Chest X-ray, PA view. Patient: 55 years old, sex M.
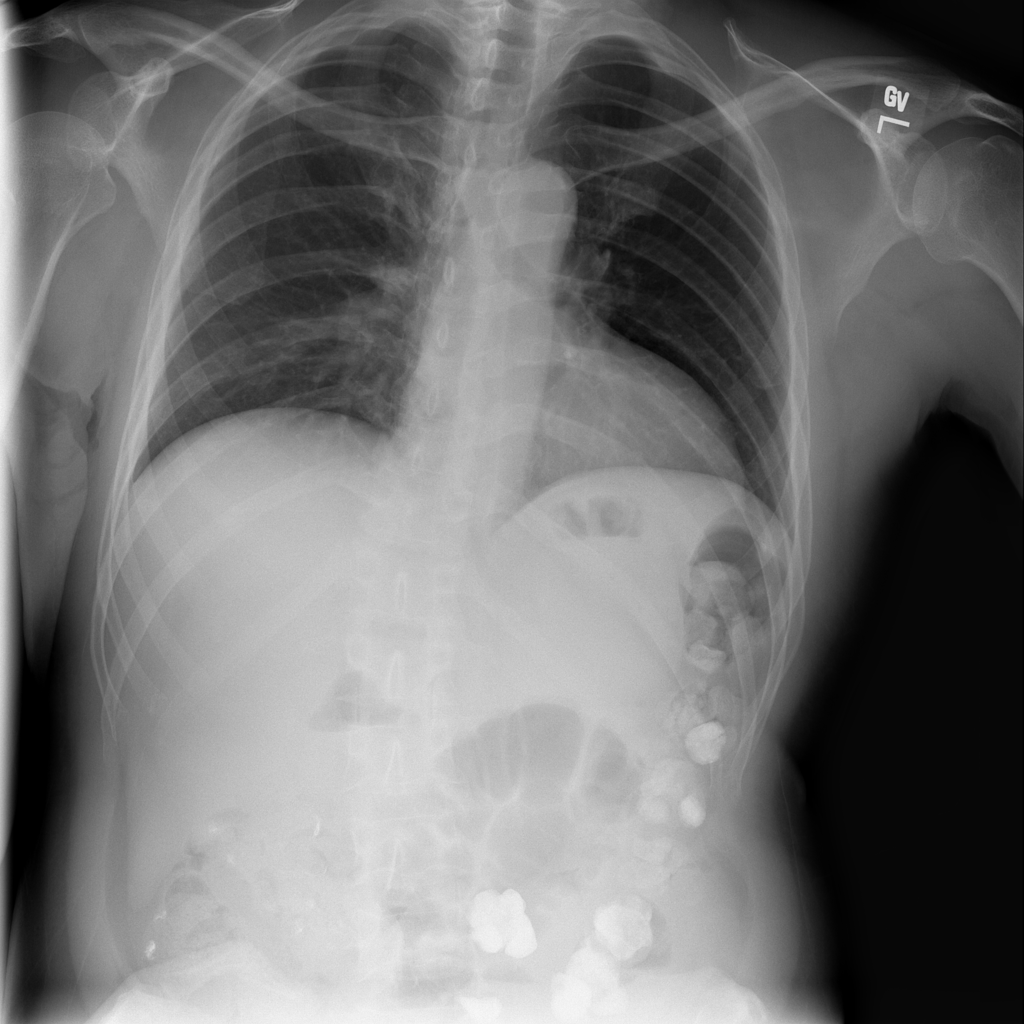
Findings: No Finding